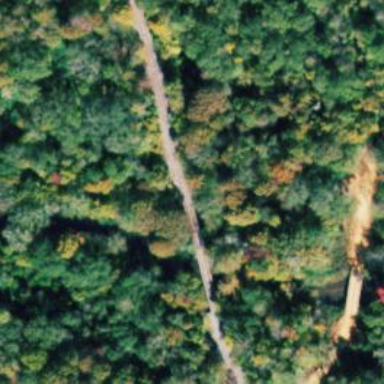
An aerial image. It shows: Disused railway bridge.